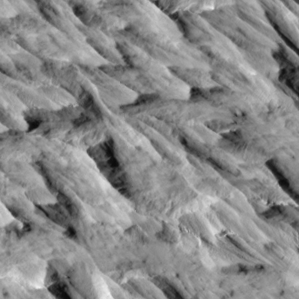
Label: non_frost